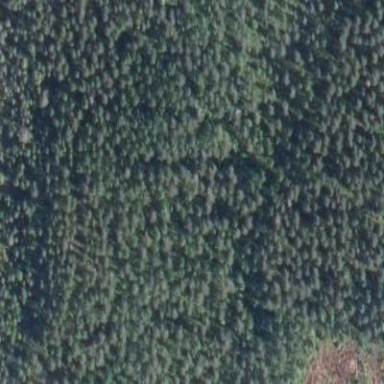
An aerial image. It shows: Needle-leaved woodland.